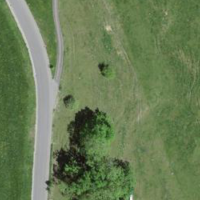
EUNIS habitat code: 24
Species observed at this site:
Tettigonia cantans